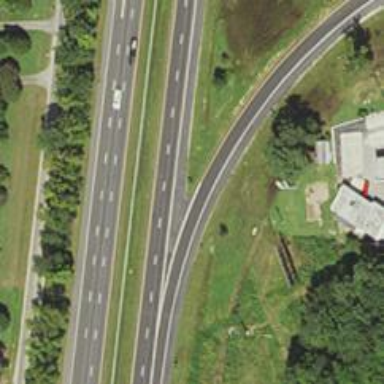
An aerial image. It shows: Asphalt motorway link.